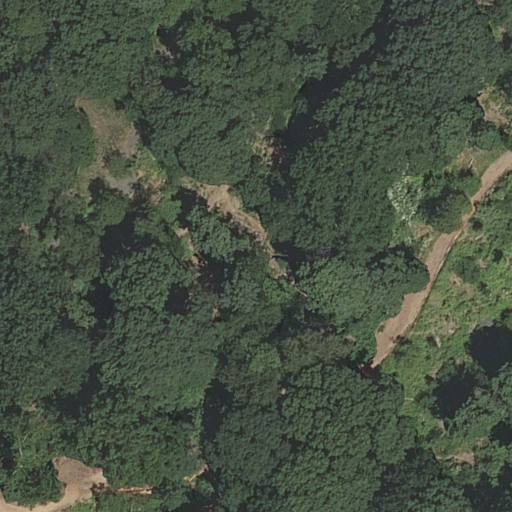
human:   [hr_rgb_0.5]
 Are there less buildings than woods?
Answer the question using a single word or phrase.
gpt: yes

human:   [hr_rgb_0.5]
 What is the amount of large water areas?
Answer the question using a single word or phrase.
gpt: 0

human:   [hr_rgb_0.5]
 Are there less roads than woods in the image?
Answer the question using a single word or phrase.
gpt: no

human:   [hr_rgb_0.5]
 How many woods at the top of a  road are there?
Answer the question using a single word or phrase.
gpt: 0

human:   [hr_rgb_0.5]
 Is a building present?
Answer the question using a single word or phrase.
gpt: no

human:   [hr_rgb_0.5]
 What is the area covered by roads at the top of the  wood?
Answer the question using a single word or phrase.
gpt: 0m2

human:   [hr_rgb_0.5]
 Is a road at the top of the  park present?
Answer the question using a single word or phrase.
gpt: yes

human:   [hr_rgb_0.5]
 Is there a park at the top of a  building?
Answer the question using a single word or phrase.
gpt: no

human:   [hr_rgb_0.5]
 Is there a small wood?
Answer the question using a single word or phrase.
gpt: no

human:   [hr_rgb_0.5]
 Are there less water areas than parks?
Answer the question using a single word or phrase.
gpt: yes

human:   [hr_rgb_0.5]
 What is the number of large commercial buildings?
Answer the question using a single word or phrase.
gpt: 0

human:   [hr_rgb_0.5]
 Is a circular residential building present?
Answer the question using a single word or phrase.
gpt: no

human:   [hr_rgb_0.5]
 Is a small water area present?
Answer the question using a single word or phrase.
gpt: no

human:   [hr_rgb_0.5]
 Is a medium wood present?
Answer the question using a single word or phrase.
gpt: no

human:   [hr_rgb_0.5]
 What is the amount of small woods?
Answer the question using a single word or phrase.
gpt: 0

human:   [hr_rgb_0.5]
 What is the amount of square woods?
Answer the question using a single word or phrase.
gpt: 0

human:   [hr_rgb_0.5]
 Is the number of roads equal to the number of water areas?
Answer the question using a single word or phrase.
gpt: no

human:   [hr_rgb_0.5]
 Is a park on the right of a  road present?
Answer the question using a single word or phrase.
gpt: yes

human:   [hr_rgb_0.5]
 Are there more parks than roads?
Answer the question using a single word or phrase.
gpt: no

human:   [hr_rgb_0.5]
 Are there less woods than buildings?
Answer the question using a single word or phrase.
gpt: no

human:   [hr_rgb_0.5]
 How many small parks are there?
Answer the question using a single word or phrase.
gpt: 0

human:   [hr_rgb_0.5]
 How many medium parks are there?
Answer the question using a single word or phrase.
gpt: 0

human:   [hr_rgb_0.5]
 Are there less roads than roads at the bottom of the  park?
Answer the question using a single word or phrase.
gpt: no

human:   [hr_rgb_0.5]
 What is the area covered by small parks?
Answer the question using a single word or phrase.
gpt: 0m2

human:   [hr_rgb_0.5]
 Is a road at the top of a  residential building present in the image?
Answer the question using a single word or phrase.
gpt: no

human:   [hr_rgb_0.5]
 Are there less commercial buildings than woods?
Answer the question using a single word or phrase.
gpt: yes

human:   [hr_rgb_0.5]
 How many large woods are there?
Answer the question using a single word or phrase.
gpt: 1

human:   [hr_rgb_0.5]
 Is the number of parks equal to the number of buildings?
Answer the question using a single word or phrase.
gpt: no

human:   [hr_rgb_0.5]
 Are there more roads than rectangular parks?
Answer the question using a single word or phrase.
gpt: yes

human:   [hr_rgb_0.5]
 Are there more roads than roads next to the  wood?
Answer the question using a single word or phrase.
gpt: no

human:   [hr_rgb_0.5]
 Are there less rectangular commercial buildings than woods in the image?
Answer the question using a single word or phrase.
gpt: yes

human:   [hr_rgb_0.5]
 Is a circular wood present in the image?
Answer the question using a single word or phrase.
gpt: no

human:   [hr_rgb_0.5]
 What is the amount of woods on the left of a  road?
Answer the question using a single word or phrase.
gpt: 0

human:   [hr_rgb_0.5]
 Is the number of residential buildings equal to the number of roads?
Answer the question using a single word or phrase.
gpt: no

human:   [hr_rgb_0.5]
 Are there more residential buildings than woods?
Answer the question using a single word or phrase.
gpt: no

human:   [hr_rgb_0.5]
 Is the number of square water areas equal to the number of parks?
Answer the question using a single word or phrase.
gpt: no